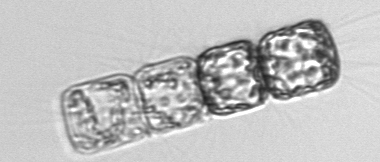
Label: Lauderia_annulata